Question: I really need some guide or suggestion about how to creat a menu with icons.
I am write an Android app, and I want to creat a menu like this, when I enter this app, I can see the "Main" menu in the center, I can edit the text of the menu.I press the icon of main menu, a "+" icon slide out, then I can add a sub menu with press the "+". And next time, I enter this app, I can see the main menu icon around with some sub menu icons. And if I want, I can press main menu icon to hide the sub menu icon.(I cannot post a image, so I hope you can understand)
Really need help about this.

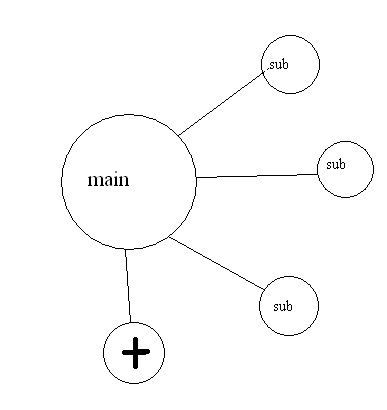
Answer: Use this code to make menu in android.And also download these icons from <URL>
> res/layout/menu.xml
'''
<item android:id="@+id/menu_save"
android:icon="@drawable/icon_save"
android:title="Save" />
<item android:id="@+id/menu_search"
android:icon="@drawable/icon_search"
android:title="Search" />
<item android:id="@+id/menu_share"
android:icon="@drawable/icon_share"
android:title="Share" />
<item android:id="@+id/menu_delete"
android:icon="@drawable/icon_delete"
android:title="Delete" />
<item android:id="@+id/menu_preferences"
android:icon="@drawable/icon_preferences"
android:title="Preferences" />
'''
> AndroidMenusActivity.java
'''
package com.androidhive.androidmenus;
import android.app.Activity;
import android.os.Bundle;
import android.view.Menu;
import android.view.MenuInflater;
import android.view.MenuItem;
import android.widget.Toast;
public class AndroidMenusActivity extends Activity {
@Override
public void onCreate(Bundle savedInstanceState) {
super.onCreate(savedInstanceState);
setContentView(R.layout.main);
}
// Initiating Menu XML file (menu.xml)
@Override
public boolean onCreateOptionsMenu(Menu menu)
{
MenuInflater menuInflater = getMenuInflater();
menuInflater.inflate(R.layout.menu, menu);
return true;
}
/**
* Event Handling for Individual menu item selected
* Identify single menu item by it's id
* */
@Override
public boolean onOptionsItemSelected(MenuItem item)
{
switch (item.getItemId())
{
case R.id.menu_bookmark:
// Single menu item is selected do something
// Ex: launching new activity/screen or show alert message
Toast.makeText(AndroidMenusActivity.this, "Bookmark is Selected", Toast.LENGTH_SHORT).show();
return true;
case R.id.menu_save:
Toast.makeText(AndroidMenusActivity.this, "Save is Selected", Toast.LENGTH_SHORT).show();
return true;
case R.id.menu_search:
Toast.makeText(AndroidMenusActivity.this, "Search is Selected", Toast.LENGTH_SHORT).show();
return true;
case R.id.menu_share:
Toast.makeText(AndroidMenusActivity.this, "Share is Selected", Toast.LENGTH_SHORT).show();
return true;
case R.id.menu_delete:
Toast.makeText(AndroidMenusActivity.this, "Delete is Selected", Toast.LENGTH_SHORT).show();
return true;
case R.id.menu_preferences:
Toast.makeText(AndroidMenusActivity.this, "Preferences is Selected", Toast.LENGTH_SHORT).show();
return true;
default:
return super.onOptionsItemSelected(item);
}
}
}
'''